Question: I need to reproduce plots of this type (bifurcation plots) -

I tried to follow the example given at <URL>, but couldn't really work it out. Could someone give a tip?
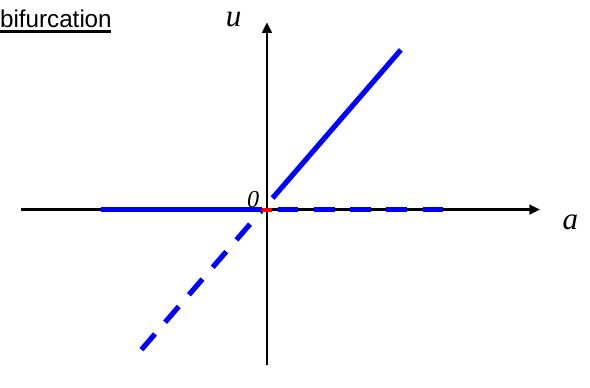
Answer: In the following I have put together 4 different examples. They show different things:
1. The simplest way to recreate the graph in your question. Note, that each line is only defined by two points.
2. This is what I assume you have: two x and y vectors that define each line (in my example they each have 100 values).
3. This one is most interesting for you (I guess): The vectors solid1 and solid2 are used to select the values of x and y, that satisfy the conditions.
4. Just to show you how you can put the spines in the center (since the graph in your question has them centered).

Code:
'''
import numpy as np
import matplotlib.pyplot as plt
plt.figure(figsize=(12,4))
# Example 1
plt.subplot(1,4,1)
line1 = np.array([[-1,0],[0,0]])
line2 = np.array([[0,0],[1,1]])
line3 = np.array([[-1,-1],[0,0]])
line4 = np.array([[0,0],[1,0]])
plt.plot(line1[:,0], line1[:,1], 'b', linewidth=4)
plt.plot(line2[:,0], line2[:,1], 'b', linewidth=4)
plt.plot(line3[:,0], line3[:,1], 'b--', linewidth=4)
plt.plot(line4[:,0], line4[:,1], 'b--', linewidth=4)
# Example 2
plt.subplot(1,4,2)
x1 = np.linspace(-1,1,100)
x2 = np.linspace(-1,1,100)
y1 = x1*0
y2 = x2
plt.plot(x1,y1,'r', linewidth=4)
plt.plot(x2,y2,'g', linewidth=4)
# Example 3
plt.subplot(1,4,3)
#some sort of split condition:
solid1 = x1<0
solid2 = x2>0
#plot each line in two seperate plot calls
plt.plot(x1[solid1], y1[solid1], 'r', linewidth=4)
plt.plot(x1[np.logical_not(solid1)], y1[np.logical_not(solid1)], 'r--', linewidth=4)
plt.plot(x2[solid2], y2[solid2], 'g', linewidth=4)
plt.plot(x2[np.logical_not(solid2)], y2[np.logical_not(solid2)], 'g--', linewidth=4)
# Example 4
plt.subplot(1,4,4)
# put the spines to the middle
ax = plt.gca()
ax.spines['left'].set_position('center')
ax.spines['right'].set_color('none')
ax.spines['bottom'].set_position('center')
ax.spines['top'].set_color('none')
ax.spines['left'].set_smart_bounds(True)
ax.spines['bottom'].set_smart_bounds(True)
ax.xaxis.set_ticks_position('bottom')
ax.yaxis.set_ticks_position('left')
plt.show()
'''